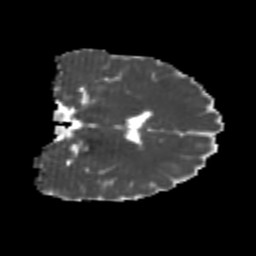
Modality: MD
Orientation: coronal
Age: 20
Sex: male
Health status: healthy
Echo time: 0.074 s